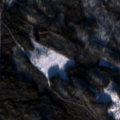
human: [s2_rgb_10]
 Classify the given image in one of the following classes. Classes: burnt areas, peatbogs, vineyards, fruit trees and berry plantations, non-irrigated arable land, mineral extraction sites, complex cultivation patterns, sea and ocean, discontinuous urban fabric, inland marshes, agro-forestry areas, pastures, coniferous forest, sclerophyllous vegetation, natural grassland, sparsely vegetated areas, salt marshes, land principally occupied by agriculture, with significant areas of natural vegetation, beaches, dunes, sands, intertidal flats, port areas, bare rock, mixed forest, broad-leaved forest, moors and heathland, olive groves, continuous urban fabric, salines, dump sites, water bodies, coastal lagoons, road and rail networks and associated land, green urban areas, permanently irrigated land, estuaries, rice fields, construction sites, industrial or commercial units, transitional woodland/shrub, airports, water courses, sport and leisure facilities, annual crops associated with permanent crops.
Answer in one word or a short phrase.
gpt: coniferous forest, mixed forest, transitional woodland/shrub